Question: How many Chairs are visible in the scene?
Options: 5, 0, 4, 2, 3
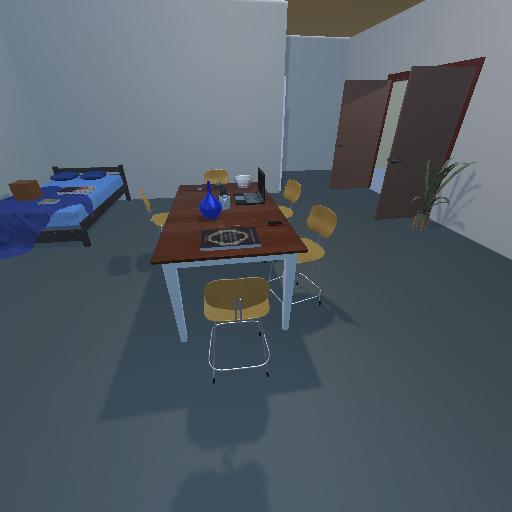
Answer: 5